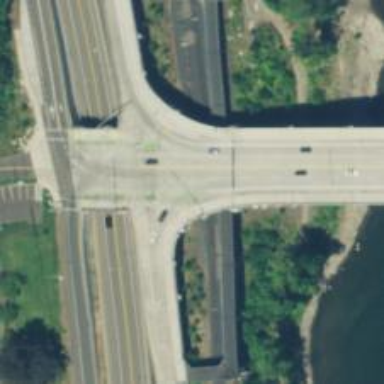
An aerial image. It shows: Bridge with asphalt surface carrying primary link road.